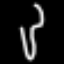
Label: fork